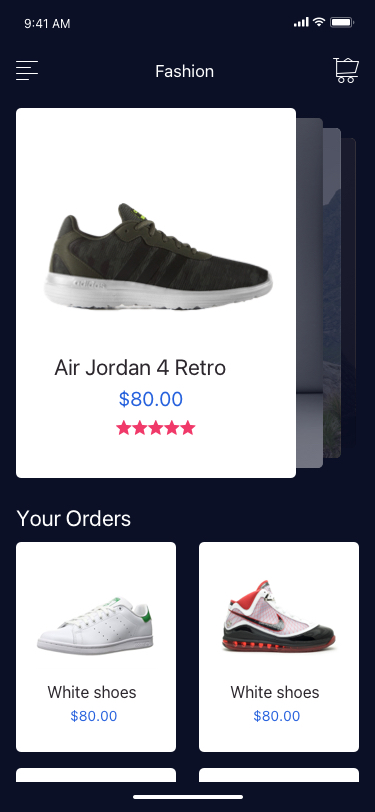
Text in this UI design:
White shoes
$80.00
White shoes
$80.00
Your Orders
$80.00
Air Jordan 4 Retro
Fashion